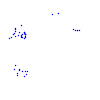
Particle: proton